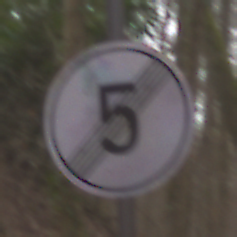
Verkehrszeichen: EndeGeschwindigkeit5
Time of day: Midday
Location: Outdoor (Nature)
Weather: Overcast
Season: Autumn
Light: Natural